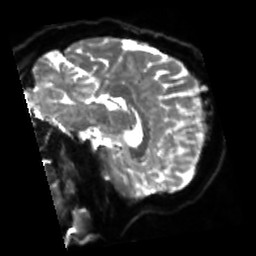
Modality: sbref
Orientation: sagittal
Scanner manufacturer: siemens
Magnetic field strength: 3 T
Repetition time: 4 s
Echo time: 0.0594 s